Field crop: maize
Growth stage: 2
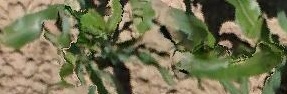
Species: maize